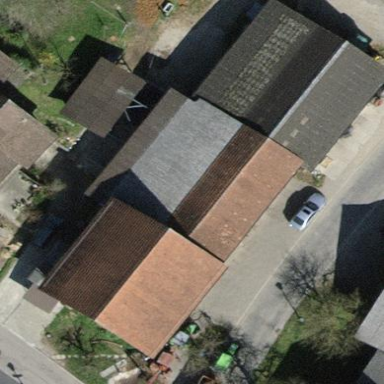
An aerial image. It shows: Rural barn.